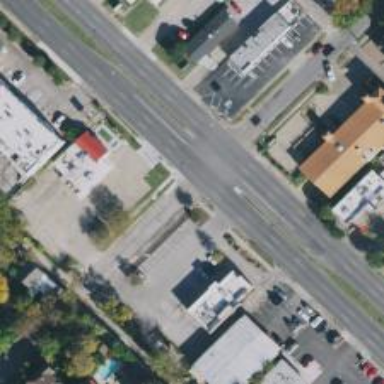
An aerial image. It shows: Secondary road with separate sidewalk.